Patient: sex M, age 79
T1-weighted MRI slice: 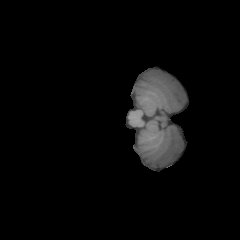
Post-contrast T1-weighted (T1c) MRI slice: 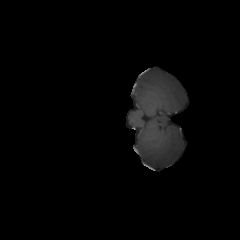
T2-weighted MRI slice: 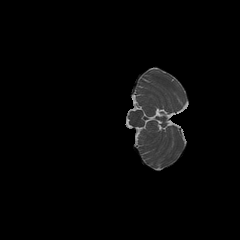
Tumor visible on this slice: no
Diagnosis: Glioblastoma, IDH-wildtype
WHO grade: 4